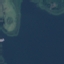
Land use / land cover: SeaLake